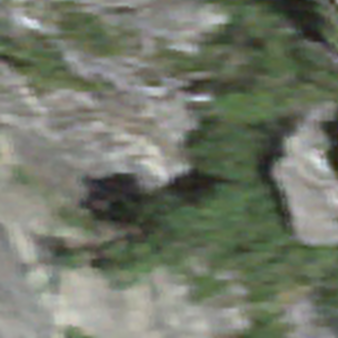
Label: bouldering_area